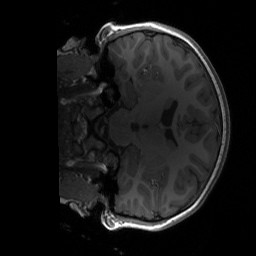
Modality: T1w
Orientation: coronal
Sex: male
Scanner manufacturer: siemens
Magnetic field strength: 3 T
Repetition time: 1.9 s
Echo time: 0.00243 s